Question: Im creating the file msinfo :
'''
ProcessRun.Processing(contentDirectory, "msinfo32.exe" , "/nfo " + """ + contentDirectory + "\msinfo.nfo" + """,false,"");
'''
This is the class that create and usig the process to create the file:
'''
using System;
using System.Collections.Generic;
using System.Linq;
using System.Text;
using System.Threading.Tasks;
using System.Diagnostics;
using System.IO;
namespace Diagnostic_Tool_Blue_Screen
{
class ProcessRun
{
public void ProcessesRun()
{
}
public static void Processing(string WorkingDirectory, string FileName, string Arguments, bool StandardOutput, string OutputFileName)
{
Process proc = new Process();
proc.EnableRaisingEvents = true;
proc.StartInfo.UseShellExecute = false;
proc.StartInfo.RedirectStandardOutput = StandardOutput;
proc.StartInfo.FileName = FileName;
proc.StartInfo.CreateNoWindow = true;
proc.StartInfo.WorkingDirectory = WorkingDirectory;
proc.StartInfo.Arguments = Arguments;
proc.Start();
if (StandardOutput == true)
{
string output = proc.StandardOutput.ReadToEnd();
DumpOutput(WorkingDirectory + "\" + OutputFileName, output);
}
proc.WaitForExit();
proc.Close();
}
private static void DumpOutput(string filename, string output)
{
StreamWriter w = new StreamWriter(filename);
w.Write(output);
w.Close();
}
}
}
'''
Once the process start and running the msinfo32.exe there is a small window showing the process of the msinfo32.exe in the middle of the screen.
Its not the cmd window ! Its part of the msinfo32.exe
Is there any way to hide this window while its Processing ?

Edited an image showing on the left my program and next to it on the right the small window of the msinfo32.exe that i want to hide.
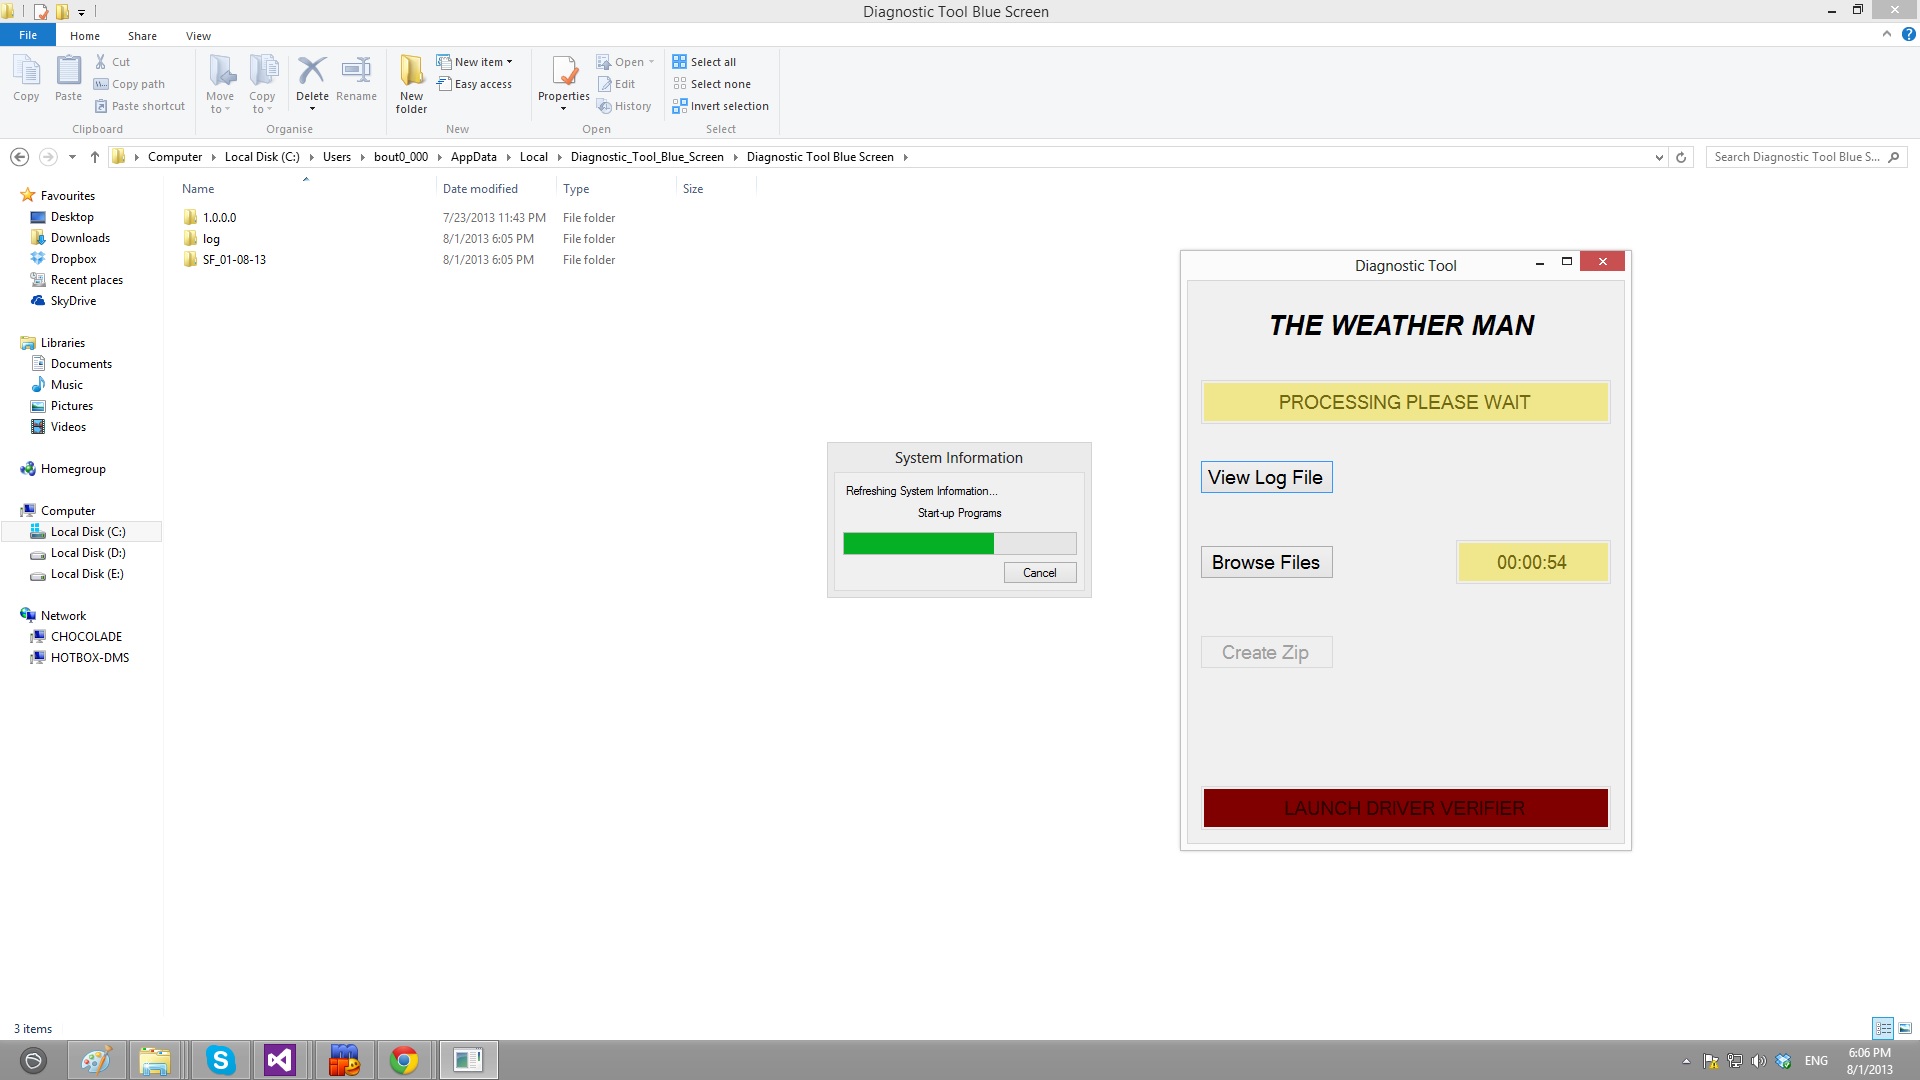
Answer: Can you add:
'''
proc.StartInfo.WindowStyle = ProcessWindowStyle.Hidden;
'''